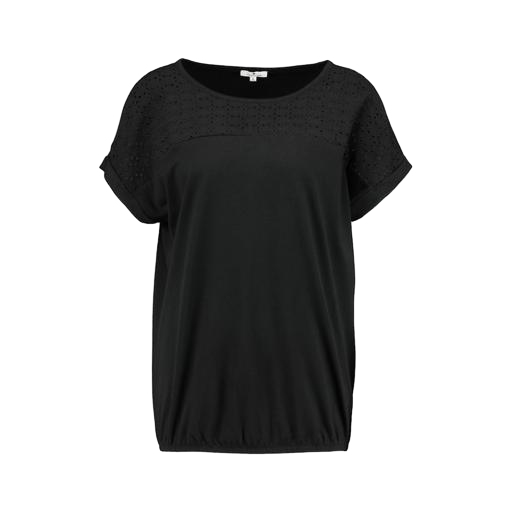
black plus size printed t-shirt only macy, short-sleeve top only macy, black geo-print t-shirt only macy, white background